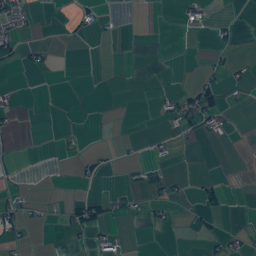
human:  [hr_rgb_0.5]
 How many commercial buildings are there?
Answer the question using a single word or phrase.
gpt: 3

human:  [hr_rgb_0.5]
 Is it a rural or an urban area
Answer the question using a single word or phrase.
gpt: rural

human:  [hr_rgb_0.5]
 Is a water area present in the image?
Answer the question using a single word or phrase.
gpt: yes

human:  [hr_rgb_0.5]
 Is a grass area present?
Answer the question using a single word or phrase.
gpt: yes

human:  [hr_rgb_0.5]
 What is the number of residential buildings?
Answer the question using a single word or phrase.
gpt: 398

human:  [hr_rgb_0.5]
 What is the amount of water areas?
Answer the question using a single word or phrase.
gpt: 18

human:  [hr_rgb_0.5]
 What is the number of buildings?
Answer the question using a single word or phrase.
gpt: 401

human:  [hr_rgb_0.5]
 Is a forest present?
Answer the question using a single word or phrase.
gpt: yes

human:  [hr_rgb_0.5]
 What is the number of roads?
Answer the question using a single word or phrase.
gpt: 113

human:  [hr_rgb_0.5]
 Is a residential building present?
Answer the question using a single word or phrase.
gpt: yes

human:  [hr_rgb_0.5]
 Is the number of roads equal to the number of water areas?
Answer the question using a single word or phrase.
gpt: no

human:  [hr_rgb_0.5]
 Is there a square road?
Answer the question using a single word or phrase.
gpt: no

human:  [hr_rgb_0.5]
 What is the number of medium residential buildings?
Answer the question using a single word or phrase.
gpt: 16

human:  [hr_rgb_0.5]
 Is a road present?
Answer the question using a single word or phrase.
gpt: yes

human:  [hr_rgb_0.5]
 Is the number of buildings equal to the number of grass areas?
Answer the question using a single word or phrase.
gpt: no

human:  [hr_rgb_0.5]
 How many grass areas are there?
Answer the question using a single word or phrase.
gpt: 228

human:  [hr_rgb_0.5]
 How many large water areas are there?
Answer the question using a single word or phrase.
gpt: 3

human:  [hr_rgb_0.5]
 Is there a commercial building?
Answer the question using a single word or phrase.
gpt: yes

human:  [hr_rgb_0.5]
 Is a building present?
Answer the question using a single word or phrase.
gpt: yes

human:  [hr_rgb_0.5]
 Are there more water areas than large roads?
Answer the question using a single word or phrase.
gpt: yes

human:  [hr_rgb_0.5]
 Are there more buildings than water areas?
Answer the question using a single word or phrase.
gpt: yes

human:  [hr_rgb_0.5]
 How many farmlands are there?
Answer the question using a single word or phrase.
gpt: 48

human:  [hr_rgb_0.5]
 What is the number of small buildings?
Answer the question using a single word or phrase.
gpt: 382

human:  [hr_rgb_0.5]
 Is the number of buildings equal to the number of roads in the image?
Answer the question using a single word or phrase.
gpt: no

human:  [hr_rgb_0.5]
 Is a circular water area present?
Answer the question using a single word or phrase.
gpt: no

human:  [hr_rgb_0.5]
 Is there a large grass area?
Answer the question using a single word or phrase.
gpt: yes

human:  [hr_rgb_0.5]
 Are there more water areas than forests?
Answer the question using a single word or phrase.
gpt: no

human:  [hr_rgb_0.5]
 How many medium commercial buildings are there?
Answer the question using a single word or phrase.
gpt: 1

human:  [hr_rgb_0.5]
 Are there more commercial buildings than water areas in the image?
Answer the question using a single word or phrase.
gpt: no

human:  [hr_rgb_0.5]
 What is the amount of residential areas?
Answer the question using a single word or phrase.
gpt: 5

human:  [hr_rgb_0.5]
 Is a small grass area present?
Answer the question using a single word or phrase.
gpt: yes

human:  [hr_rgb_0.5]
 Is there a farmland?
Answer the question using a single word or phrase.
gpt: yes

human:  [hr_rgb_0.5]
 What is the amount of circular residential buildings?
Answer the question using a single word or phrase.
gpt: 6

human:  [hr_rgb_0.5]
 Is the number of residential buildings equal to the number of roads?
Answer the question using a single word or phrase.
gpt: no

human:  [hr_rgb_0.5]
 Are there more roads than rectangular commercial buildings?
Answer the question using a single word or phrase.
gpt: yes

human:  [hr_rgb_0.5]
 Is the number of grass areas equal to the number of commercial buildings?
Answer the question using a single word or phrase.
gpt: no

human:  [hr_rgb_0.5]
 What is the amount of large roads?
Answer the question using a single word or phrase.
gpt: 0

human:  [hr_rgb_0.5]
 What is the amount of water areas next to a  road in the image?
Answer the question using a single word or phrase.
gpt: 18

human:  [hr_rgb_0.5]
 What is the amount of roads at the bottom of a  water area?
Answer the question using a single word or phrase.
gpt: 105

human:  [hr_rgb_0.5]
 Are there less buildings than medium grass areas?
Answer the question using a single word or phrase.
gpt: no

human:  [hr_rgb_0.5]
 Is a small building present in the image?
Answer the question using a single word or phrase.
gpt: yes

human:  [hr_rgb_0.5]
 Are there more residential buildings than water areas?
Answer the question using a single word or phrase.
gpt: yes

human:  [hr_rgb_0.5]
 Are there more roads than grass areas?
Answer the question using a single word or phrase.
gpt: no

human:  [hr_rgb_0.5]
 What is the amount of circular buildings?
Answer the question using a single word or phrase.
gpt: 6

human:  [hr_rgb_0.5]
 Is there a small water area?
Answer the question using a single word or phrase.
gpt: yes

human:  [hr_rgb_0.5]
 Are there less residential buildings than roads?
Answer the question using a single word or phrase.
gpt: no

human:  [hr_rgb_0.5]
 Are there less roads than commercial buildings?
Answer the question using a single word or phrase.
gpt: no

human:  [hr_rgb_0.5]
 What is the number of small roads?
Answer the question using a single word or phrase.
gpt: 113

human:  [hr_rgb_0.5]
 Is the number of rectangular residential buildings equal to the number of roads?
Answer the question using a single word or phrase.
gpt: no

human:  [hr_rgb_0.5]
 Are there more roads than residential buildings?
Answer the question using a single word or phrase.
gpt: no

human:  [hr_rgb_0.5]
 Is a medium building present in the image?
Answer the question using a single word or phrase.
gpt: yes

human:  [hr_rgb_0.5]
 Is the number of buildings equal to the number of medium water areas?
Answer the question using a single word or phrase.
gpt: no

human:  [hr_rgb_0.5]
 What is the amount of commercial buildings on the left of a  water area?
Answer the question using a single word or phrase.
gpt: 3

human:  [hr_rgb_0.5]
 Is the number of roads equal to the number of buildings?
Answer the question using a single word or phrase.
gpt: no

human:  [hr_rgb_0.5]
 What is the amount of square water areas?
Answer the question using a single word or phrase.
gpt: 0

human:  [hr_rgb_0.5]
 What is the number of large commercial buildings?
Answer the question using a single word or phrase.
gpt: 0

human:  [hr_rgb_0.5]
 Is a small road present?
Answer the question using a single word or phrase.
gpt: yes

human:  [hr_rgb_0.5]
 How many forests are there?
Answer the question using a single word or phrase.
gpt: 54

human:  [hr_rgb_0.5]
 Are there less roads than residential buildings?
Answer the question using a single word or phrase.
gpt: yes

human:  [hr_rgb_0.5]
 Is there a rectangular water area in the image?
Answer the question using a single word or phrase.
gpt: yes

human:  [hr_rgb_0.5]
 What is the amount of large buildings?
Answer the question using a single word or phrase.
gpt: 2

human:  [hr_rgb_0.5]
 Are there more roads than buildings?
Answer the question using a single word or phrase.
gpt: no

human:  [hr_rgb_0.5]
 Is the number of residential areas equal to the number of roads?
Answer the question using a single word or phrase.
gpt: no

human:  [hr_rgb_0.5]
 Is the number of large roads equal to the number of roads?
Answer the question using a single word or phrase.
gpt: no